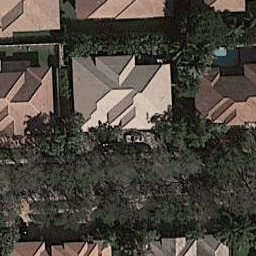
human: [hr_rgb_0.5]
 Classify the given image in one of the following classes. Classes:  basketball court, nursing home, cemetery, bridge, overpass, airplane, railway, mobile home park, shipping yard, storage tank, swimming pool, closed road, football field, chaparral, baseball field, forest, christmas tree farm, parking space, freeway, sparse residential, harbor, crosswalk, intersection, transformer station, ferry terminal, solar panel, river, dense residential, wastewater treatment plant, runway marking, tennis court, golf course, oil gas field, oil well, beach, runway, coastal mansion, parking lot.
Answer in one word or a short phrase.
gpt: coastal mansion